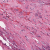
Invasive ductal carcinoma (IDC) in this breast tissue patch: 1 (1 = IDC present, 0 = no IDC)